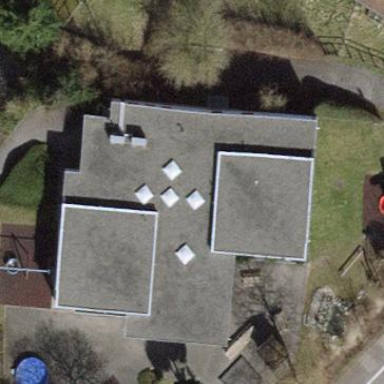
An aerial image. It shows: School building with flat roof.